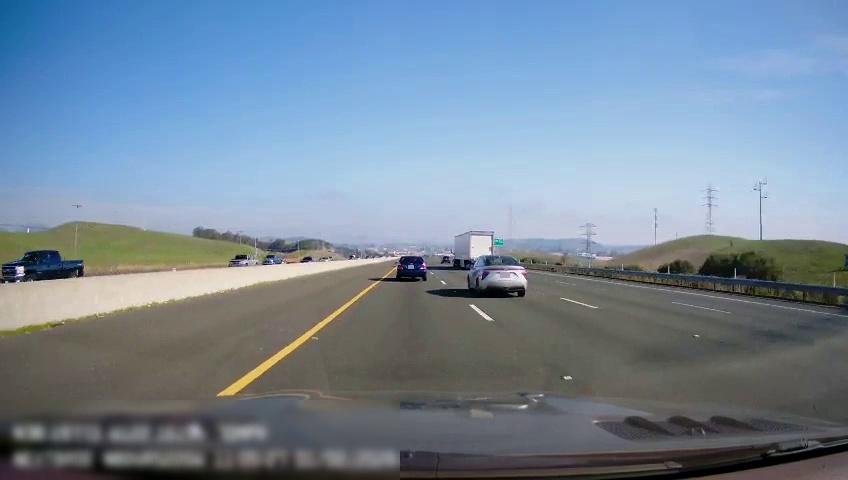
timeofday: Day
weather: Sunny
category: Drivable Space
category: Vehicles | Other LV
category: Vehicles | Car
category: Vehicles | Car
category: Vehicles | SUV
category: Vehicles | Truck
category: Vehicles | Truck
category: Vehicles | Truck
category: Lanes | Current Lane
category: Lanes | Current Lane
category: Lanes | Alternate Lane
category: Lanes | Alternate Lane
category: Lanes | Alternate Lane
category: Traffic | Signs